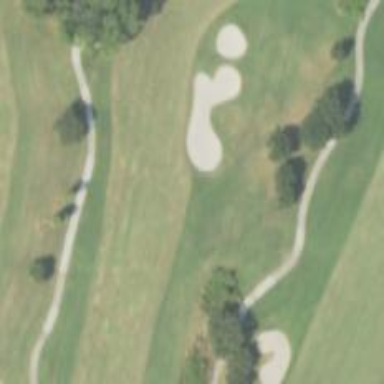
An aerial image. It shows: View of golf hole.